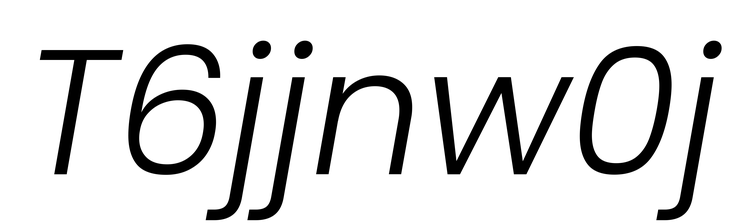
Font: Poppins-LightItalic